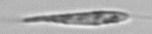
Label: Euglena